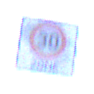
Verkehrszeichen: BeginnZone30
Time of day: SunriseSunset
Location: Outdoor (Nature)
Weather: Clear
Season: NotSpecified
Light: Natural